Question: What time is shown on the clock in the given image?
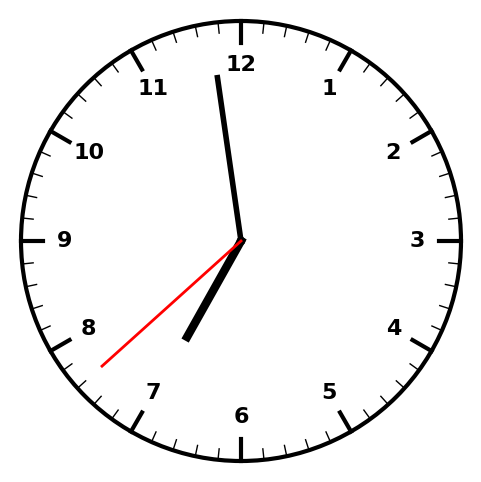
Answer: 06:58:38